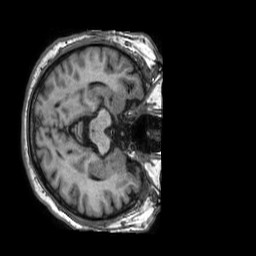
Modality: T1w
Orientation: axial
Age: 74
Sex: male
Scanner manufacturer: philips
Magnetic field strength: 1.5 T
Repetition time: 0.007187 s
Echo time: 0.003312 s